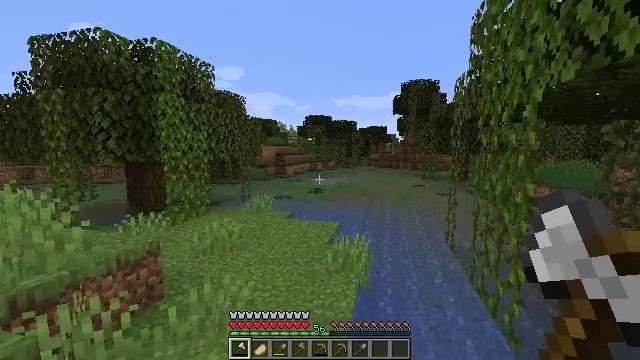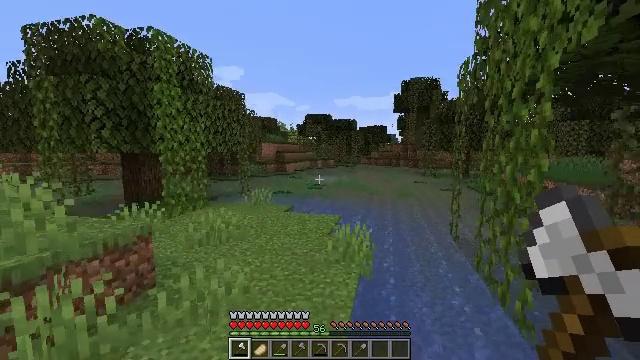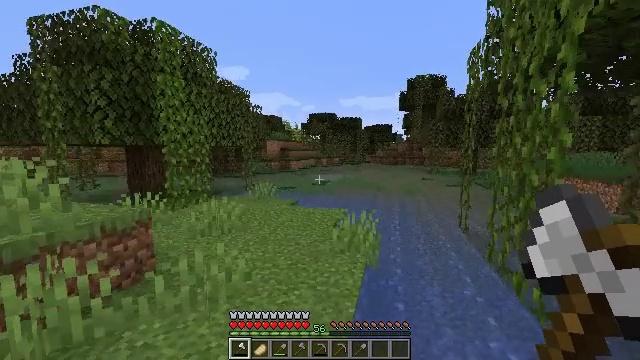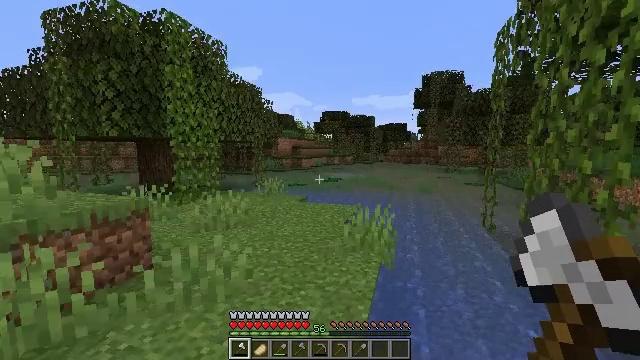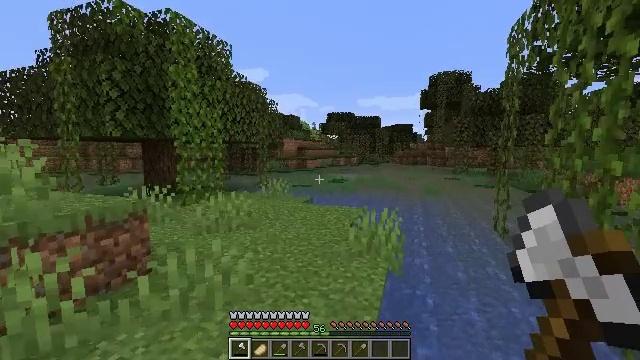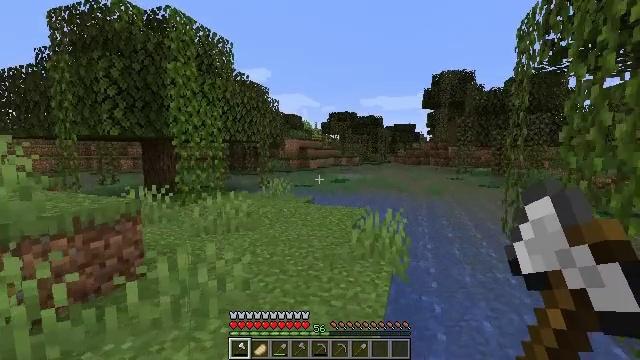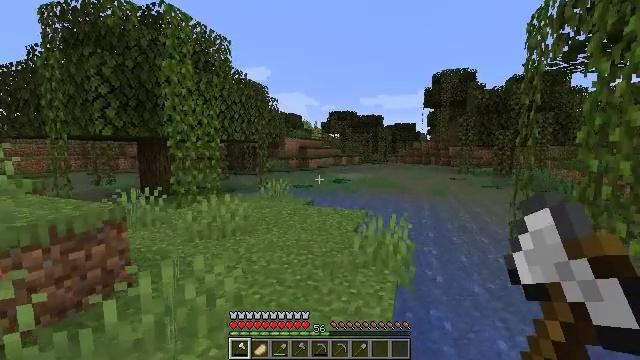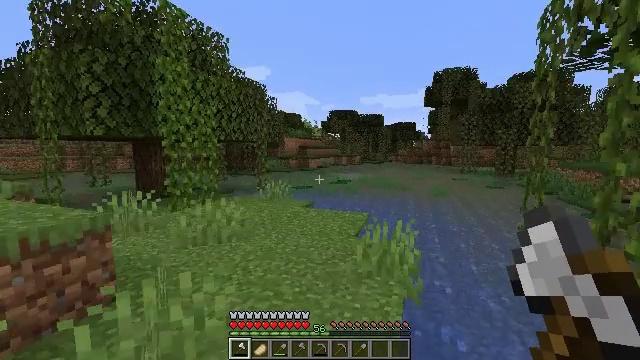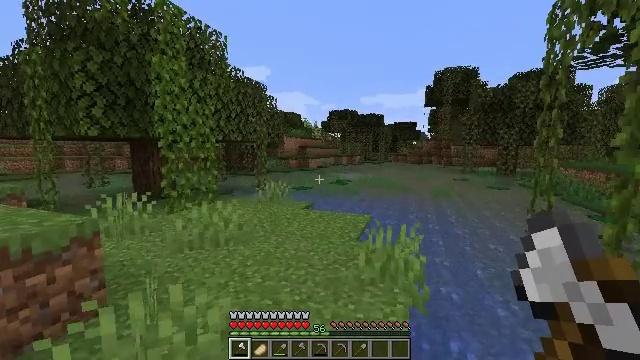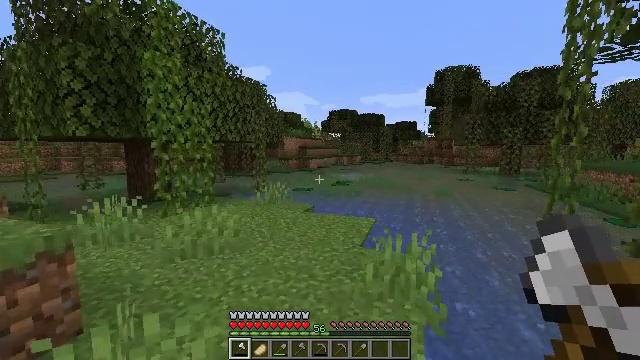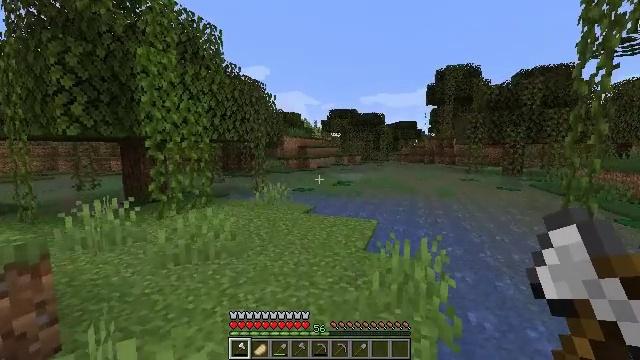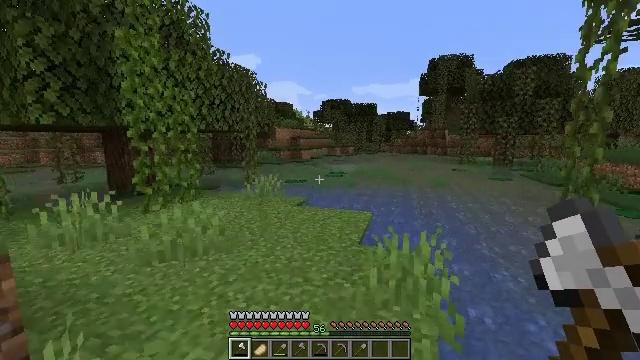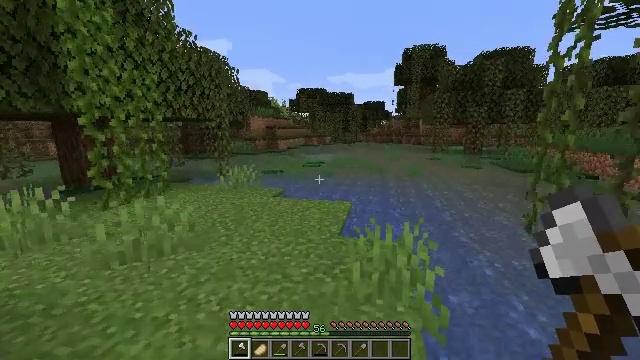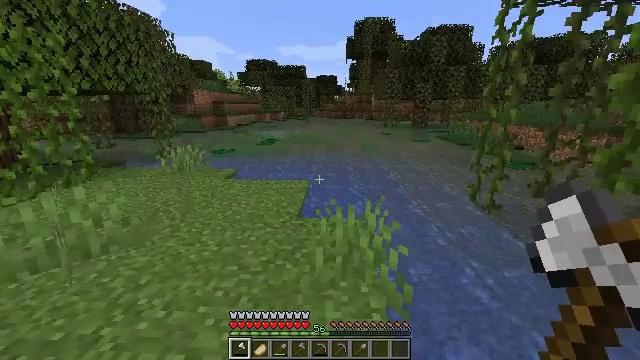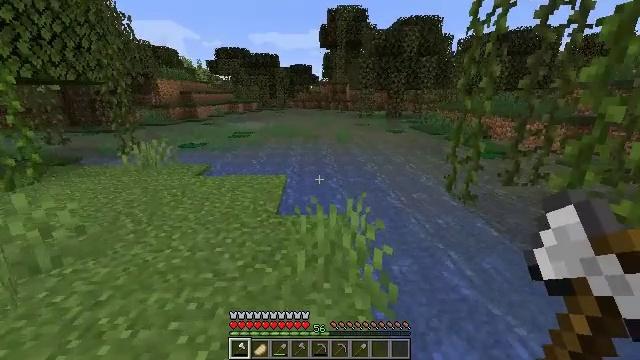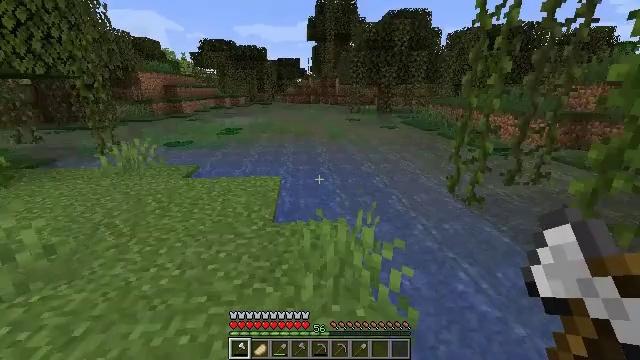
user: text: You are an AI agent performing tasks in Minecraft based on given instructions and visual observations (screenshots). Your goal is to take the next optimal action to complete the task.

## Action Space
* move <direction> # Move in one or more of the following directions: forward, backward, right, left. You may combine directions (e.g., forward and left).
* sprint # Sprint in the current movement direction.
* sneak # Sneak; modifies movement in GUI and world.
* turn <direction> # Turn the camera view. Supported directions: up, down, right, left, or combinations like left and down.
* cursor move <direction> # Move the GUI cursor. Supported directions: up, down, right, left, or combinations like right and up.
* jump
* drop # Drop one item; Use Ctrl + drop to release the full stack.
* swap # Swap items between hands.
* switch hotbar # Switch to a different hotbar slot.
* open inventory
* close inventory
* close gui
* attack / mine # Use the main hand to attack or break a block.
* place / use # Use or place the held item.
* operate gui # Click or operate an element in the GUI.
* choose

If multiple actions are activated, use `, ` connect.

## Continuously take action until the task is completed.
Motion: motion action
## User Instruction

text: Collect clay by holding down the left mouse button.
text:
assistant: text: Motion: move forward
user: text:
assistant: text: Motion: move forward, turn left
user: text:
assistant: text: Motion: move forward, turn left
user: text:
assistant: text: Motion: move forward, turn left
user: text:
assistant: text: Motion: move forward
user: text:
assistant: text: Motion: move forward
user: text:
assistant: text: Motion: move forward
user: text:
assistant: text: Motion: move forward
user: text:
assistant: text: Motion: move forward
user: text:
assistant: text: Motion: move forward
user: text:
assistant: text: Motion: move forward, turn right and down
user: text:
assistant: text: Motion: move forward, turn right and down
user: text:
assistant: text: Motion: move forward, turn right and down
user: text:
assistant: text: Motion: move forward and move left, turn right and down
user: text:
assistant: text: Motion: move forward and move left, turn right and down
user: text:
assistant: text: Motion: move forward and move left, turn right and down
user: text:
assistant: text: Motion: move forward and move left, turn right
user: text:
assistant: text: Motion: move forward and move left
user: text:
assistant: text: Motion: move forward and move left, turn left
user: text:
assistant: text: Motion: move forward and move left, turn left and up
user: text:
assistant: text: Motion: move forward and move left, turn left and up
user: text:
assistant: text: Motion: move forward and move left, turn left and up
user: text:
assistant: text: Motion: move forward and move left, turn left and up
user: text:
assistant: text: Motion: move forward and move left, turn left
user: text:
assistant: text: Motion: move forward and move left, turn left
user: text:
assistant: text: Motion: move forward
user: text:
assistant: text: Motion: move forward
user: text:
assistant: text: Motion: move forward
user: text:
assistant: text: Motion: move forward
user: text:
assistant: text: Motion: move forward